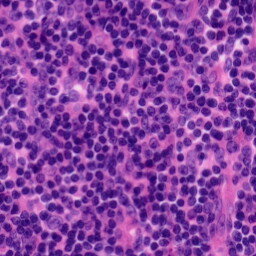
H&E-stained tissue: Tonsil